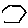
Label: hexagon